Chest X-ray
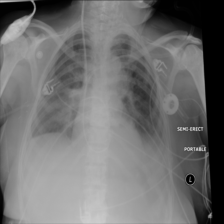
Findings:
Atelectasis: negative
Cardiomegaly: negative
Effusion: positive
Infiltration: positive
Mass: negative
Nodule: negative
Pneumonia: negative
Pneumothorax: negative
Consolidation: negative
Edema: negative
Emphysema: negative
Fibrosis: negative
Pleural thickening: negative
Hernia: negative